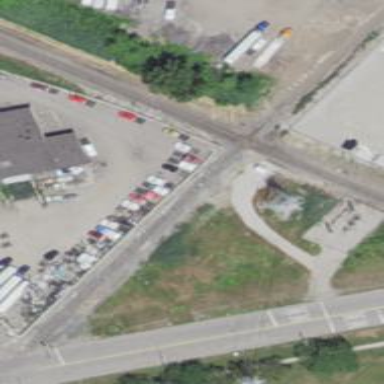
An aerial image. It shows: Railway crossing.